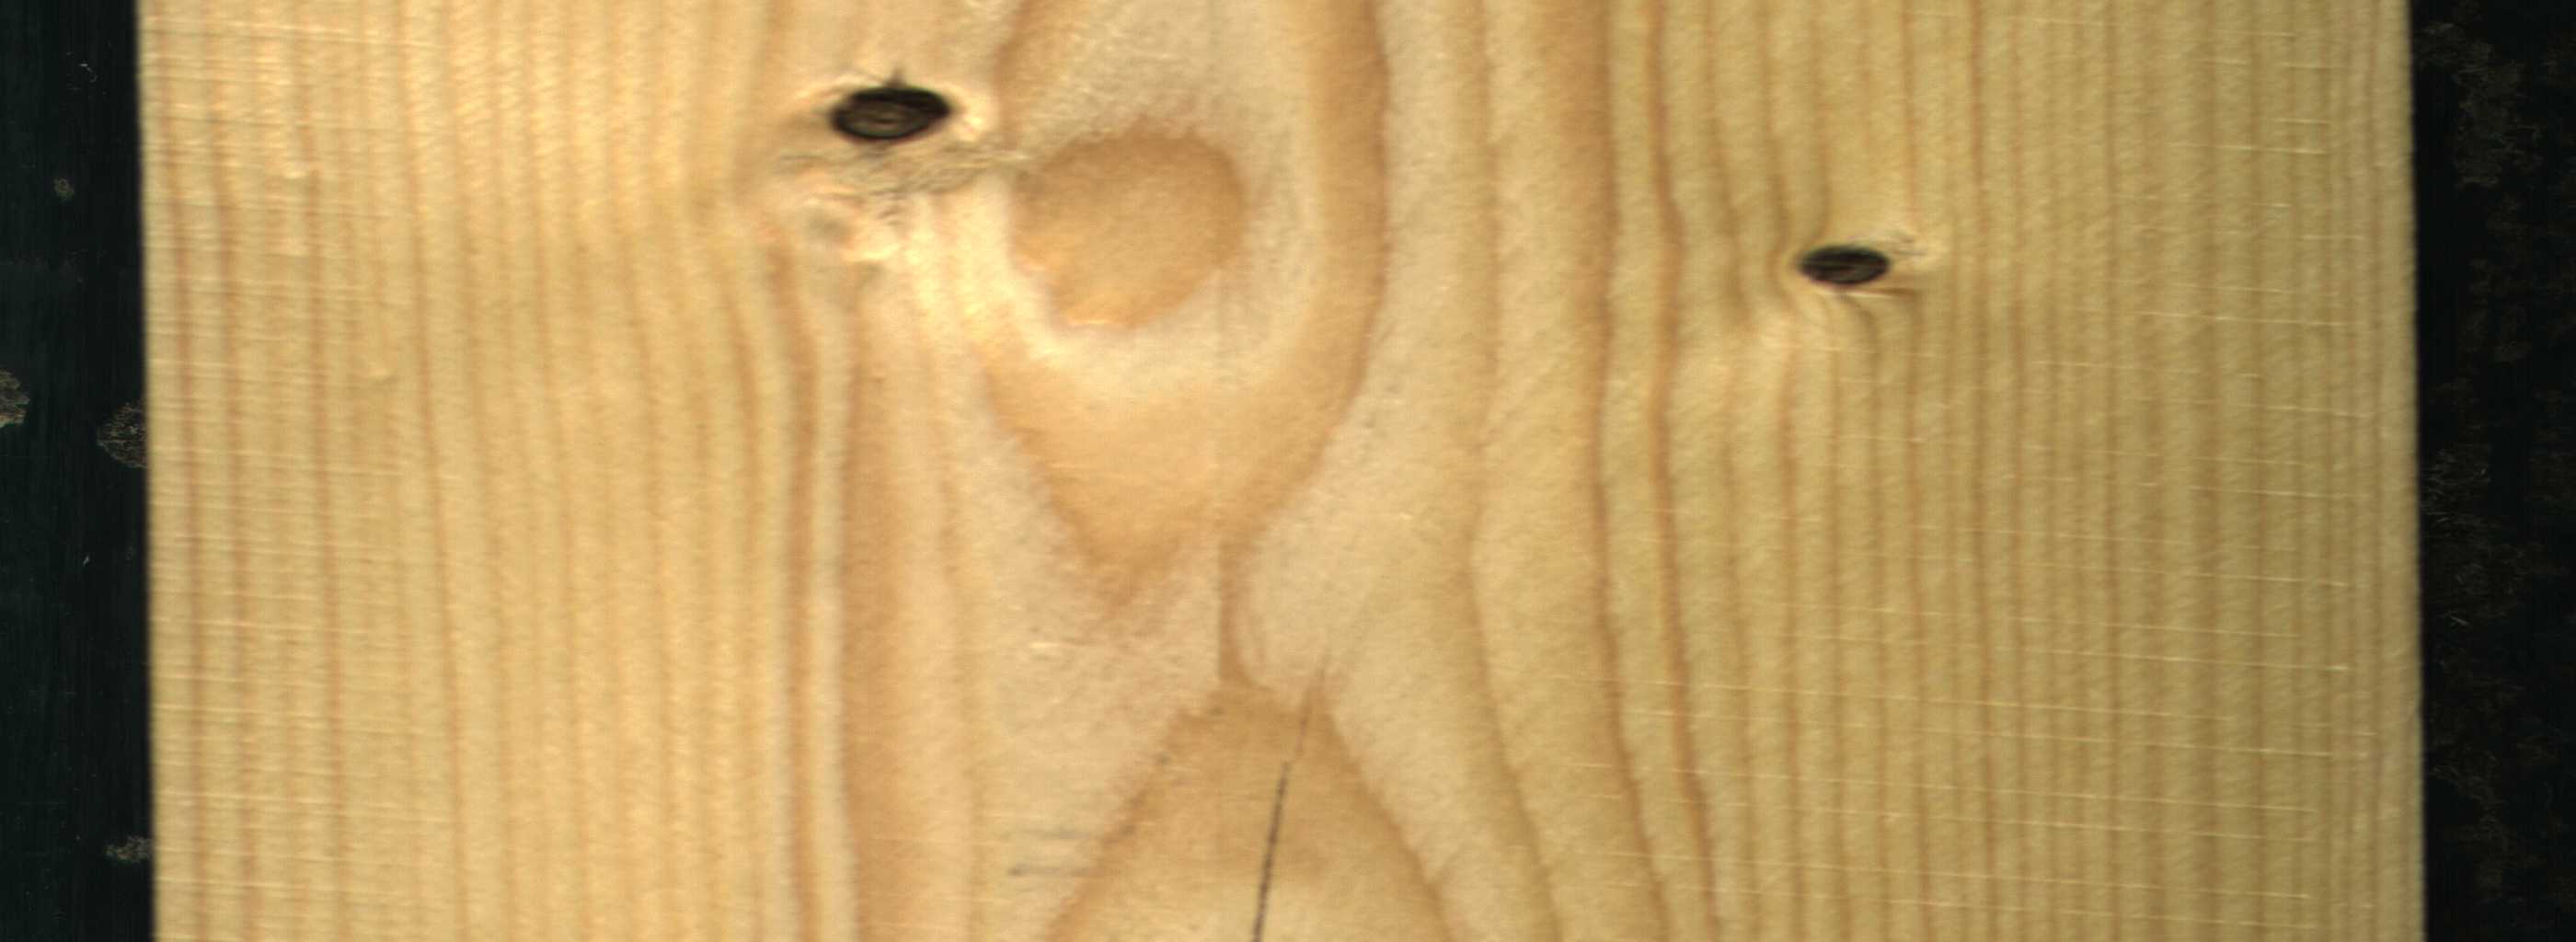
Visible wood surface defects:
Crack
Dead_Knot
Dead_Knot